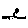
Label: flower